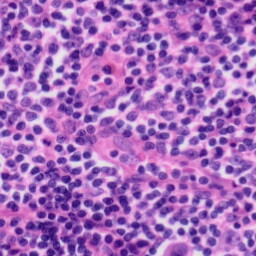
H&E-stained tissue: Tonsil